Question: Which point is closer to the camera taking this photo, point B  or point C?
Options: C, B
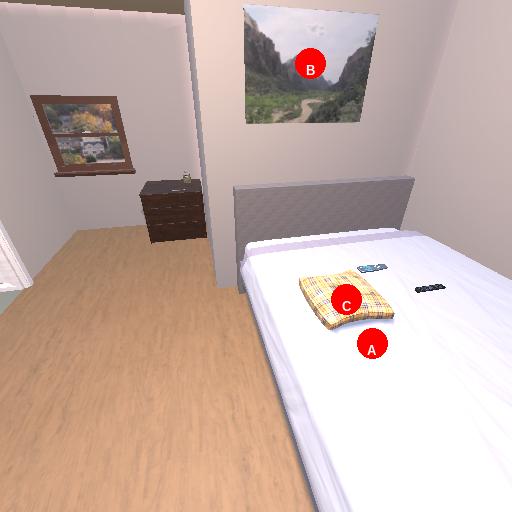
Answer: C